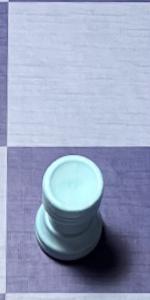
Label: Rook_White